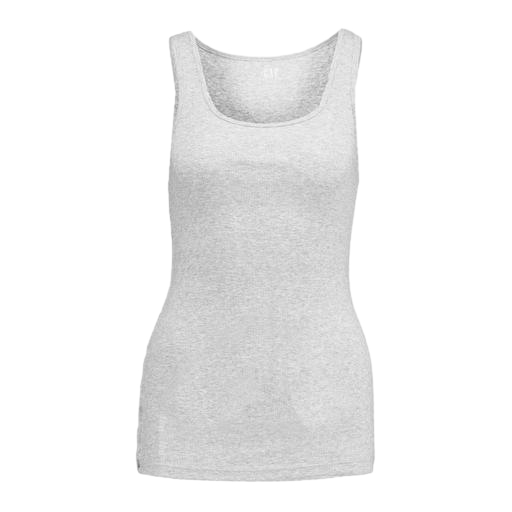
woman's tank top, grey and white tank top, fitted tank, white background